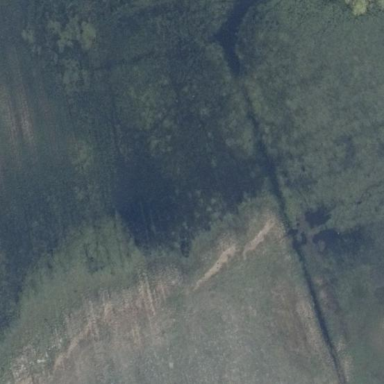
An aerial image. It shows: Beautiful wet meadow natural wetland.